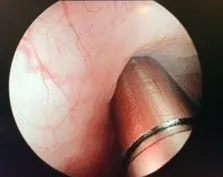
Representative images from white light cystoscopy and pCLE dependent on intravenous administration of acrinol and fluorescein. (A) White light cystoscopy with irregular mucosa in a bladder diverticulum. The 2.7 mm imaging probe is visible at the bottom of the image.
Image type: endoscopy (arthroscopy)